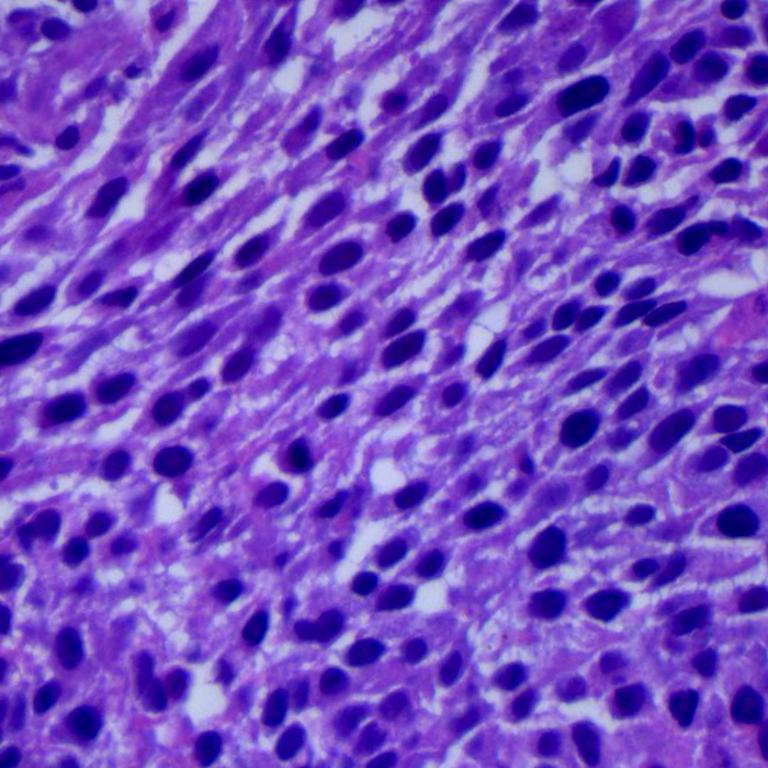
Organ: lung
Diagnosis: squamous carcinomas